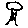
Label: tree